Question: I've got centered container with fixed width, inside it I have an element that must be full width of browser.
'''
<div style="width: 960px; margin: 0 auto;">
...content...
<div style="width 100% ??;"></div>
...content...
</div>
'''
My question is, is there any way to make it work without wrapping just top and bottom part of content?
Thank you.

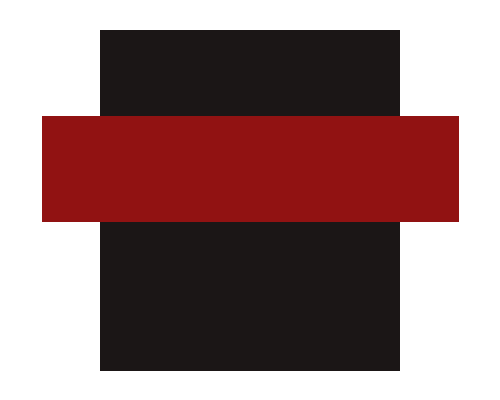
Answer: As long as the container is statically positioned, you can use 'position: absolute':
'''
left: 0;
position: absolute;
right: 0;
'''
Note that you 'top'.